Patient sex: M
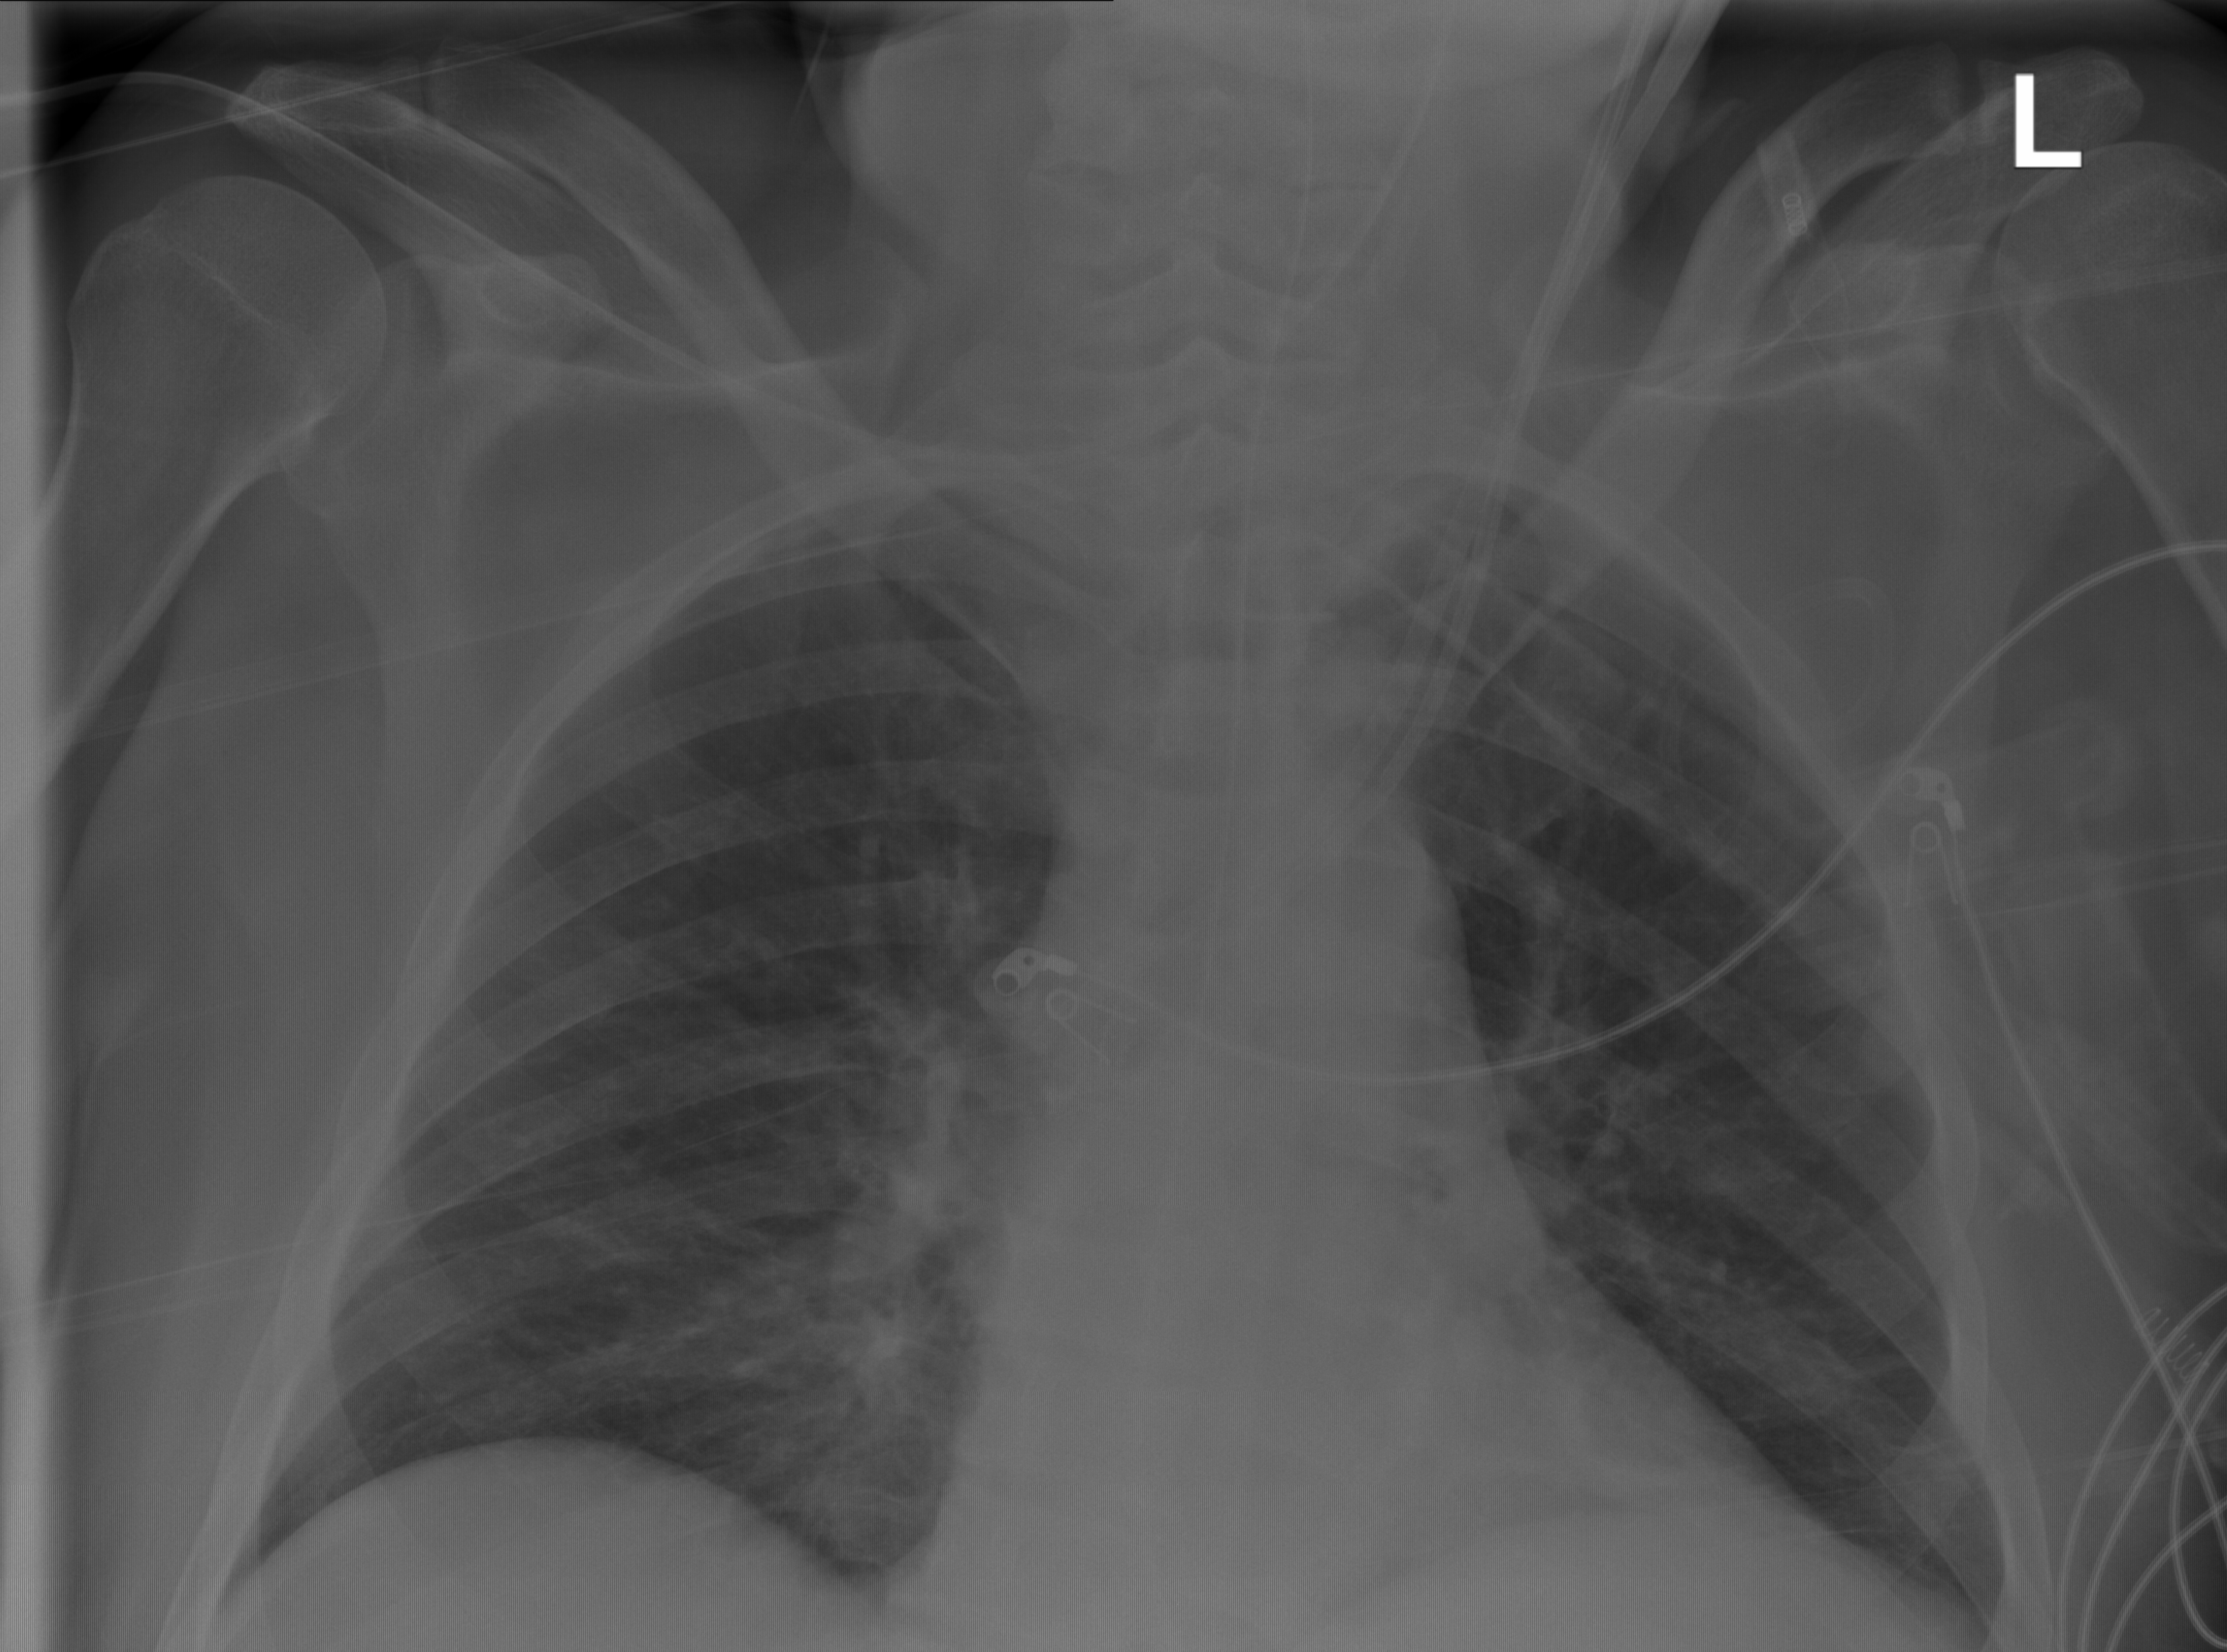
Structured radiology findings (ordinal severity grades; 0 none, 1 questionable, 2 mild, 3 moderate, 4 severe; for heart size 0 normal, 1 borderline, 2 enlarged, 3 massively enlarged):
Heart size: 0
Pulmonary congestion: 0
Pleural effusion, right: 0
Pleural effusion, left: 0
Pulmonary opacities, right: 2
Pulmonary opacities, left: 0
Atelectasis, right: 0
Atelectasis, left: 0